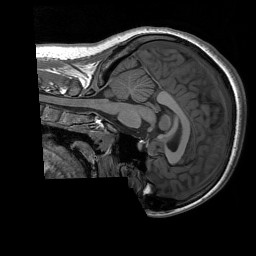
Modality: T1w
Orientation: sagittal
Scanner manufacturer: siemens
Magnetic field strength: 3 T
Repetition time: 1.76 s
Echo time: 0.0022 s